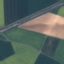
Land use / land cover class: Highway